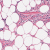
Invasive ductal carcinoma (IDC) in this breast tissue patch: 0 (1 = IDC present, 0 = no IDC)